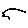
Label: bird